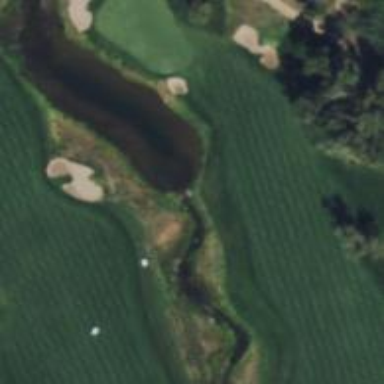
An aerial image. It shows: Grassy golf fairway.